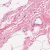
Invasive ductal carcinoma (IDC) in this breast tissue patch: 0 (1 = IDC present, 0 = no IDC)